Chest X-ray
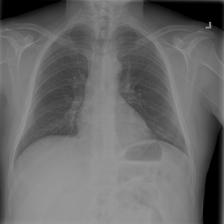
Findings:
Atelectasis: negative
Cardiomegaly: negative
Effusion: negative
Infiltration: negative
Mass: negative
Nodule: negative
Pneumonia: negative
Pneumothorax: negative
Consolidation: negative
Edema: negative
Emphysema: negative
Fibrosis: negative
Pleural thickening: positive
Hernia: negative